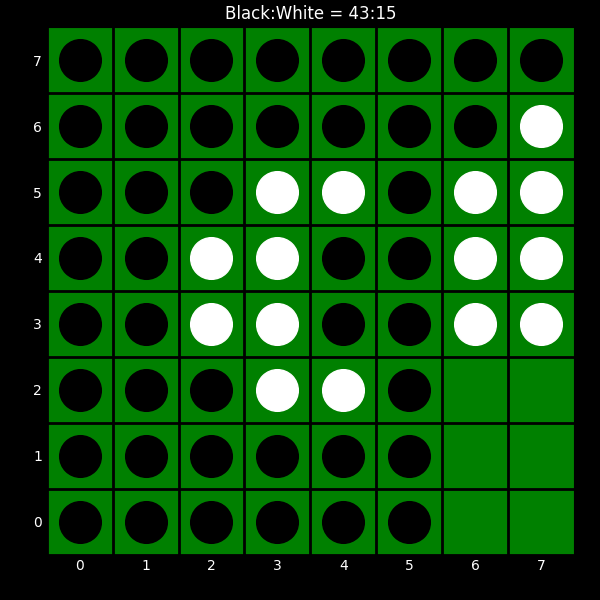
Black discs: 43
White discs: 15